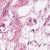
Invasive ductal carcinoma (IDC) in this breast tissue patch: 0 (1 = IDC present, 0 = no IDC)